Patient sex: M
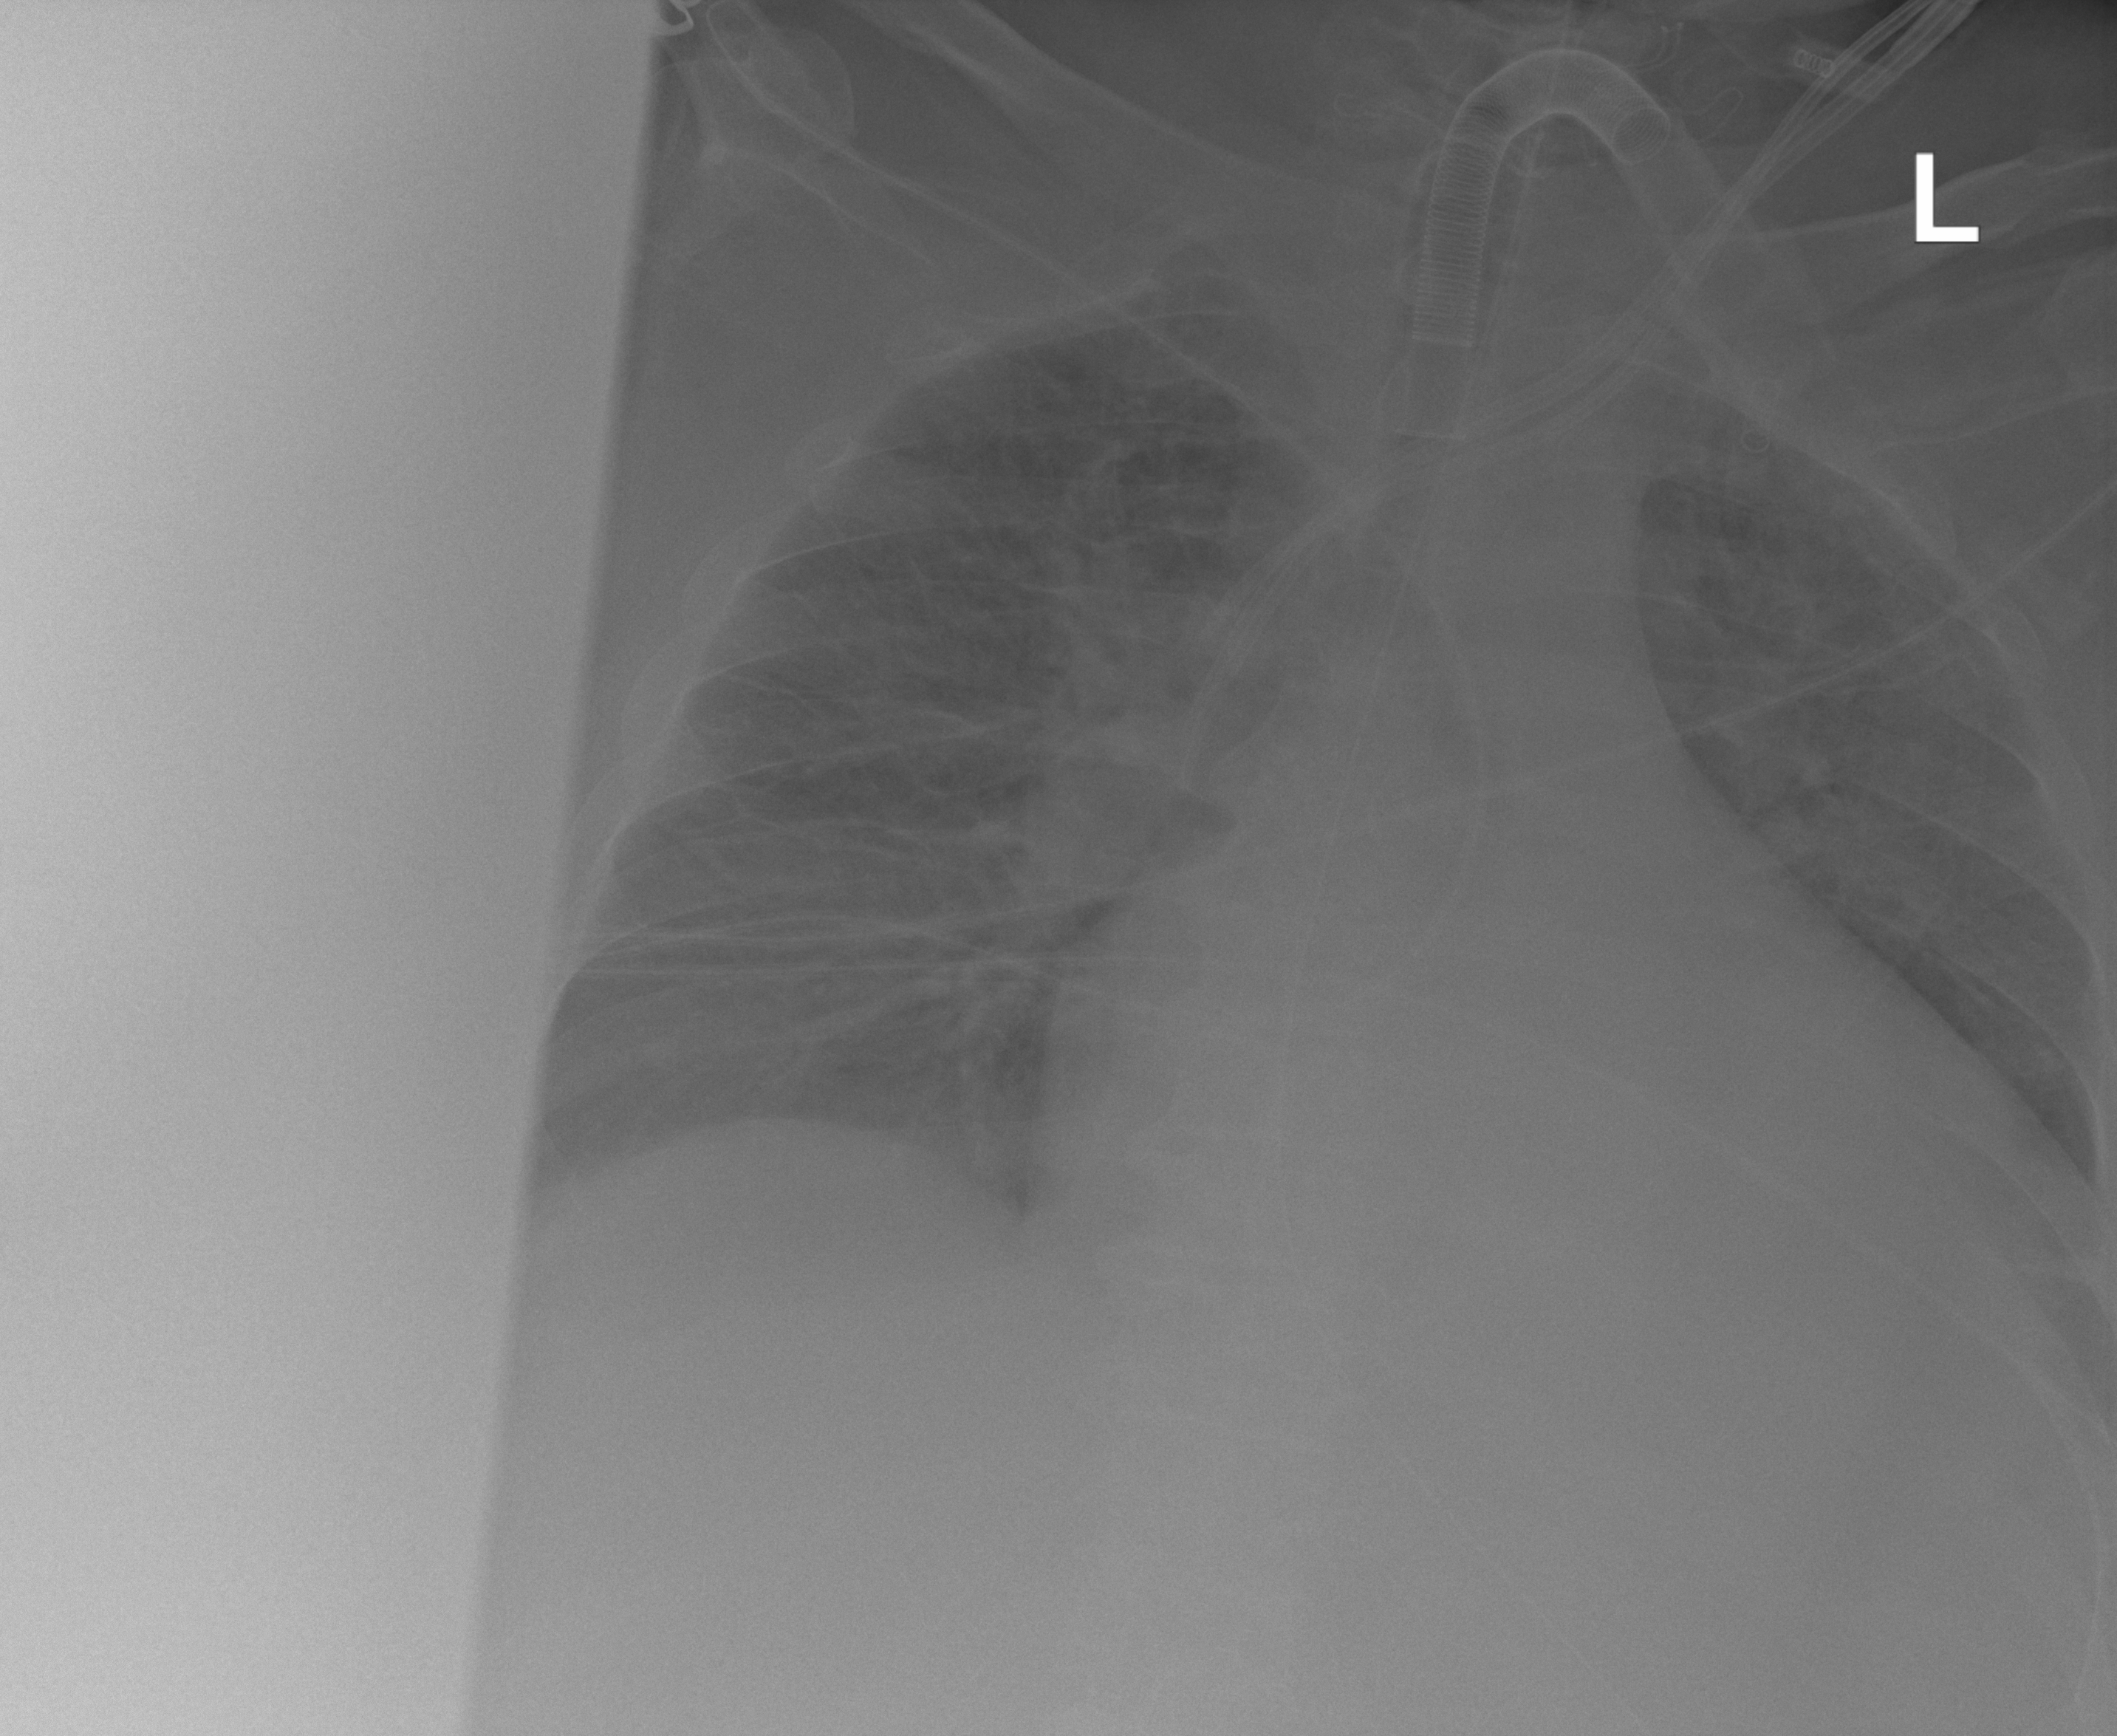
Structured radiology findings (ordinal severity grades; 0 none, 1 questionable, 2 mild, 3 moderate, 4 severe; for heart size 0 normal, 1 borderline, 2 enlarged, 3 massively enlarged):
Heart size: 3
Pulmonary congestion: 2
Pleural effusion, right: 0
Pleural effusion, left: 0
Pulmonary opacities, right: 2
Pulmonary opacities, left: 2
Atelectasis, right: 2
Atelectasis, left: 2